The image shows the envelope spectrum of a rolling-element bearing's vibration signal, with the characteristic fault frequencies (BPFO outer race, BPFI inner race, BSF ball, FTF cage) marked as reference lines. Based on the visible evidence, which condition applies: normal, inner_race, outer_race, ball?
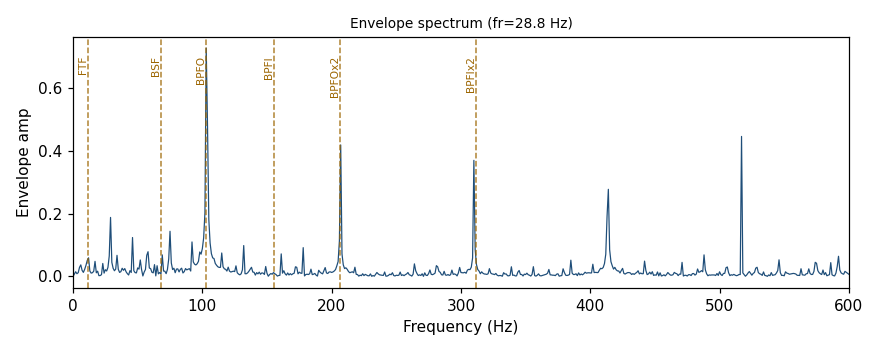
Answer: outer_race